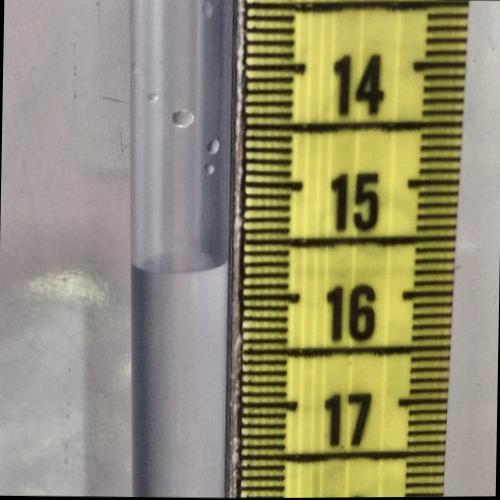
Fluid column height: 15.7 cm